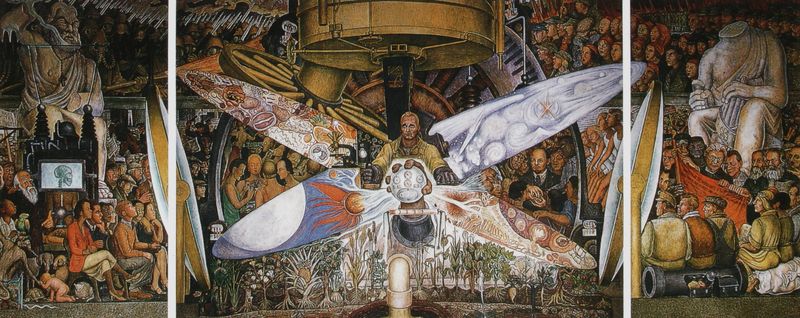
Titel: Man, Controller of the Universe
Künstler: Diego Rivera
Standort: Mexico City
Institution: Museo del Palacio de Bellas Artes
Schlagwörter: blau, dunkel, flügel, gott, hand, himmel, kopf, mann, weiß, frauen, gelb, menschen, blumen, frau, handschuh, hell, licht, mitte, männer, orange, schwarz, rot, malerei, masse, bart, richter, geschichte, schädel, tod, spiegel, feld, sonne, figur, gold, kind, pflanze, pflanzen, skulptur, statue, zuschauer, fahne, flagge, baby, arbeiter, rad, metall, kanone, maschine, technik, torso, brett, kugel, kunst, altar, skelett, totenkopf, statuen, zentrum, fresko, totenschädel, universum, dreiteilig, sonnen, säugling, erlöser, rohr, tryptichon, wissenschaft, völker, zellen, mexiko, fortschritt, gas, gaswerk, elemente, linse, surfer, retabel, figu, triptychon, sozialismus, marx, flugzeug, kommunismus, rakete, röntgen, diego rivera, rivera, ddr, tübke, lenin, propeller, turbine, röntgenbild, gptt, kommunisten, liebelle, marxismus, mattheuer, surf, surfbrett